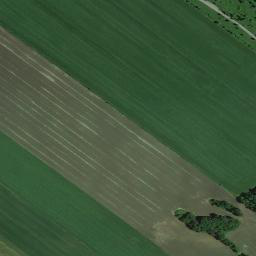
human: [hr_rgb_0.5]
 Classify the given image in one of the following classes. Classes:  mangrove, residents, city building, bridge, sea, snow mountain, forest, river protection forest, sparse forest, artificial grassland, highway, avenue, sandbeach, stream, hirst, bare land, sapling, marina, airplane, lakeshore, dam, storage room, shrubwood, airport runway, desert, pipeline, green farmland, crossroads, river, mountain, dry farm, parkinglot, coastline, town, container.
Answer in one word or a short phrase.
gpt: green farmland